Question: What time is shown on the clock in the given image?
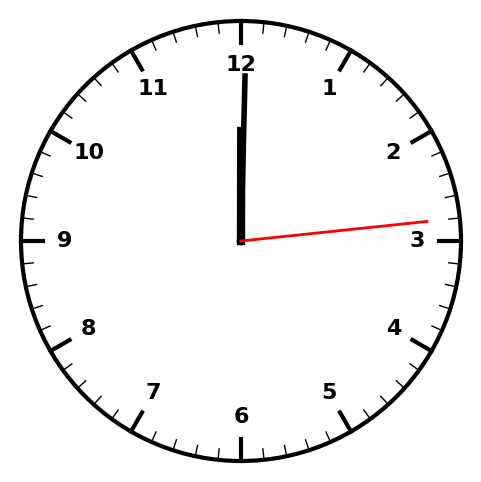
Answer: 12:00:14